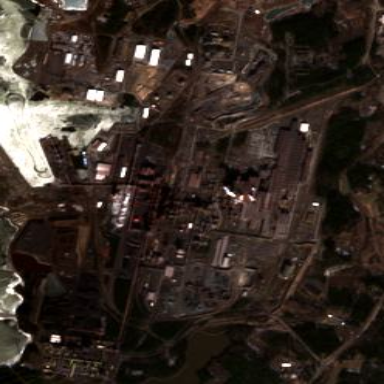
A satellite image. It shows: Industrial area with various works.